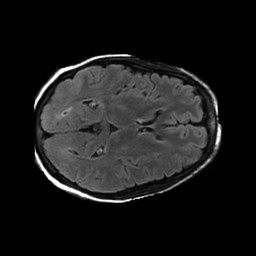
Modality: FLAIR
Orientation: axial
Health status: ill
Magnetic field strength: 3 T